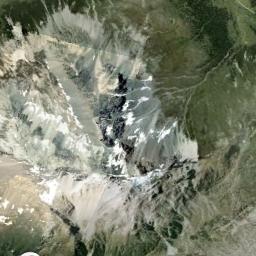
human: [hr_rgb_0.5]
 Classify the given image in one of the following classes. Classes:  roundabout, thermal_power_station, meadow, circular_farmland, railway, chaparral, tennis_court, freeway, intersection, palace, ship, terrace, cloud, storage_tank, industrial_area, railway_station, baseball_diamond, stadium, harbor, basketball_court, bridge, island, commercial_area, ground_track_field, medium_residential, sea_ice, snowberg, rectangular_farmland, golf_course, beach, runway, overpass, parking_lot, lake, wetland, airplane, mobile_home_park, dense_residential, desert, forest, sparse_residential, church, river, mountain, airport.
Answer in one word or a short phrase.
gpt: snowberg